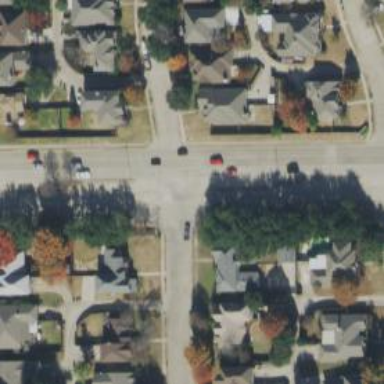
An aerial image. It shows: Secondary road with separate sidewalks.